Question: I am trying to use Unirest-Mashape to build java applications.
This is my code:
'''
import com.mashape.unirest.http.*;
public class PAskMe
{
public static void main(String args[]) throws Exception
{
HttpResponse<JsonNode> response = Unirest.get("https://montanaflynn-dictionary.p.mashape.com/define?word=irony").
header("X-Mashape-Key", "KEY").
asJson();
System.out.println(response.toString());
}
}
'''
When I compile my code, It shows no error. But when I run it, it shows the following runtime error :
'''
java.lang.NoClassDefFoundError: org/apache/http/concurrent/FutureCallback
at com.mashape.unirest.request.BaseRequest.asJson(BaseRequest.java:68)
at PAskMe.PAskMe.main(PAskMe.java:14)
at PAskMe.__SHELL0.run(__SHELL0.java:6)
at sun.reflect.NativeMethodAccessorImpl.invoke0(Native Method)
at sun.reflect.NativeMethodAccessorImpl.invoke(NativeMethodAccessorImpl.java:57)
at sun.reflect.DelegatingMethodAccessorImpl.invoke(DelegatingMethodAccessorImpl.java:43)
at java.lang.reflect.Method.invoke(Method.java:601)
at bluej.runtime.ExecServer$3.run(ExecServer.java:725)
Caused by: java.lang.ClassNotFoundException: org.apache.http.concurrent.FutureCallback
at java.net.URLClassLoader$1.run(URLClassLoader.java:366)
at java.net.URLClassLoader$1.run(URLClassLoader.java:355)
at java.security.AccessController.doPrivileged(Native Method)
at java.net.URLClassLoader.findClass(URLClassLoader.java:354)
at java.lang.ClassLoader.loadClass(ClassLoader.java:423)
at sun.misc.Launcher$AppClassLoader.loadClass(Launcher.java:308)
at java.lang.ClassLoader.loadClass(ClassLoader.java:356)
... 8 more
'''
I have included these jars in my project :

But still I am getting the error. Please help me.
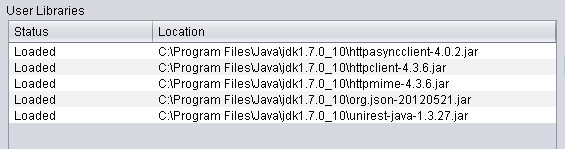
Answer: Download 'httpcore-4.2.3.jar' and add it to your classpath.